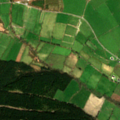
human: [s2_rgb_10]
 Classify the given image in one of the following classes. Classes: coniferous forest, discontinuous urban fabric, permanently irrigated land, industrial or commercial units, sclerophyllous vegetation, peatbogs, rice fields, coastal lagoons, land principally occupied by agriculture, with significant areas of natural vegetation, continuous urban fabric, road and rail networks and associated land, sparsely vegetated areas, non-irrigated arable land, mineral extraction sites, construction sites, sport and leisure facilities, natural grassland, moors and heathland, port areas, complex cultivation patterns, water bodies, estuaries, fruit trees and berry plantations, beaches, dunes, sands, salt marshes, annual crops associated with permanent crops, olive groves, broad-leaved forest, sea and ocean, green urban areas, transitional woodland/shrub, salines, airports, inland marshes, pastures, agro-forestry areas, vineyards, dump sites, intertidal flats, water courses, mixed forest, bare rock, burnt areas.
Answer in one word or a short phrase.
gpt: land principally occupied by agriculture, with significant areas of natural vegetation, coniferous forest